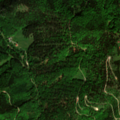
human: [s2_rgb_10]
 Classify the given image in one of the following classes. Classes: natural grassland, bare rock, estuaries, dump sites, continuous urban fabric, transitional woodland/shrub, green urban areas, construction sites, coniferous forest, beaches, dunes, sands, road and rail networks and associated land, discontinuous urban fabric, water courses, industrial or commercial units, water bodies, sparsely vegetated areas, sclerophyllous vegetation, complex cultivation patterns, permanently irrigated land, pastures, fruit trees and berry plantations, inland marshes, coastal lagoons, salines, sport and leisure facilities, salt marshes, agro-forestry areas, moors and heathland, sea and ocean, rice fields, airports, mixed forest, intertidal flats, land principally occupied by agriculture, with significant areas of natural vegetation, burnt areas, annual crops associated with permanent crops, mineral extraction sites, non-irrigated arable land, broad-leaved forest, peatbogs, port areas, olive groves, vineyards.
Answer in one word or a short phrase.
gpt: mixed forest, natural grassland